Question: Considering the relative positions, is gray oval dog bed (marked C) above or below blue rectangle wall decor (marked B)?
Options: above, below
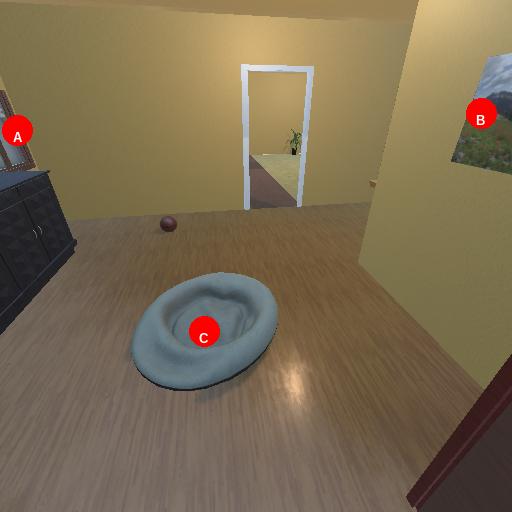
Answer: above